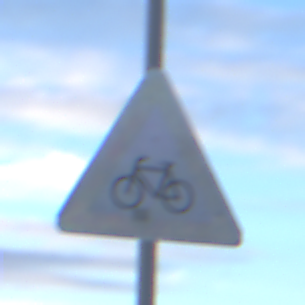
Verkehrszeichen: RadverkehrRechts
Umgebung: Outdoor, Suburban
Tageszeit: SunriseSunset
Wetter: PartlyCloudy
Licht: Natural
Jahreszeit: NotSpecified
Kontrast: LowContrast